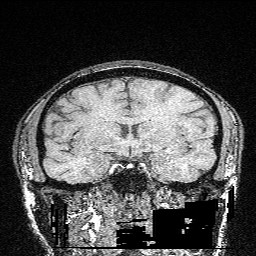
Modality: FLASH
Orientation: sagittal
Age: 31
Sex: male